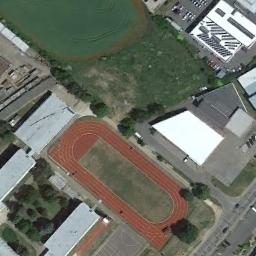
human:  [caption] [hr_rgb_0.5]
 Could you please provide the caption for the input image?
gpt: The middle of the track and field is green .

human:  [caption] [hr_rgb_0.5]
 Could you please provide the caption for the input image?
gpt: Many buildings are near the ground track field .

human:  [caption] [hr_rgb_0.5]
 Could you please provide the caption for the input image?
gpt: There are some buildings around the ground track field with a red track .

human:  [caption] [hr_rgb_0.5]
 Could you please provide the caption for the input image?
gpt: Track and field are next to buildings, Lawns and vegetation .

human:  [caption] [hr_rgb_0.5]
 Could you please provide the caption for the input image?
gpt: The ground track field is surrounded by some buildings and a lawn is next to the ground track field .